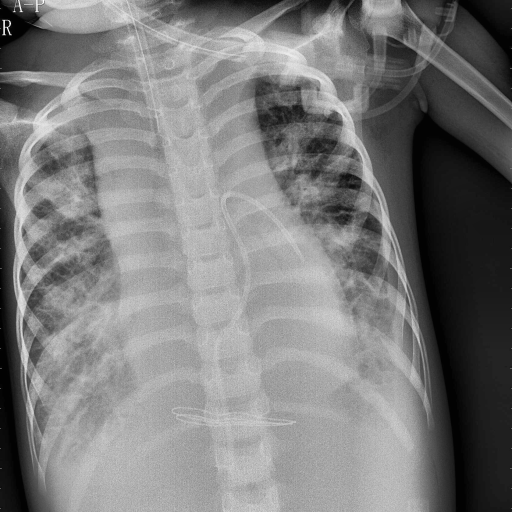
Finding: PNEUMONIA